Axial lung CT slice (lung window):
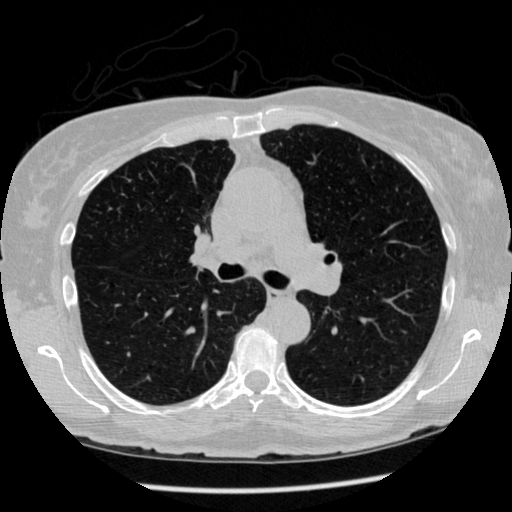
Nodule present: no